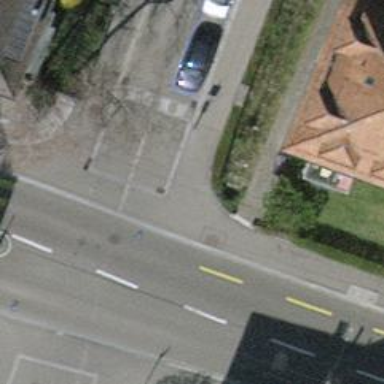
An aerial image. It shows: Kerb barrier.